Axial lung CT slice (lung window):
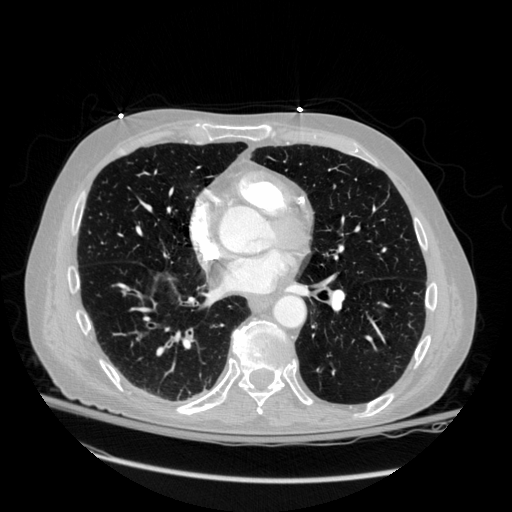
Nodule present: no